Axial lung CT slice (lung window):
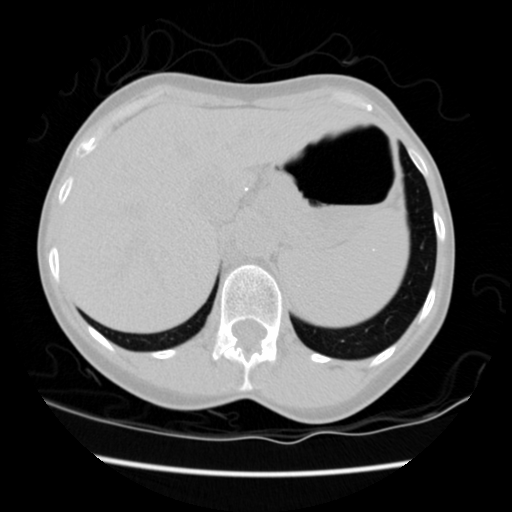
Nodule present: no